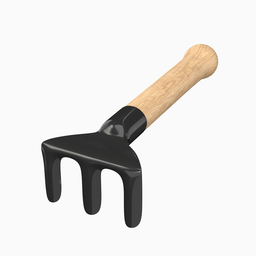
Label: tools